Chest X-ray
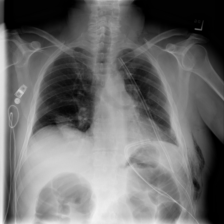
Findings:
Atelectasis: positive
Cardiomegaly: negative
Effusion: negative
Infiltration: positive
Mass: negative
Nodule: negative
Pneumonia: negative
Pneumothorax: negative
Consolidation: negative
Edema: negative
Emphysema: positive
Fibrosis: negative
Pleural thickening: negative
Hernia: negative